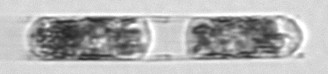
Label: Hemiaulus